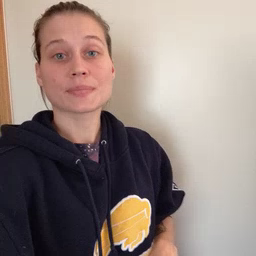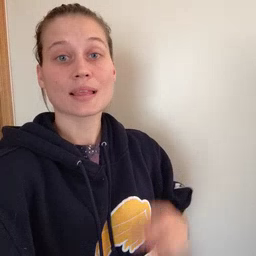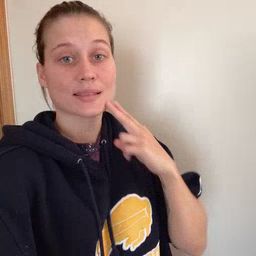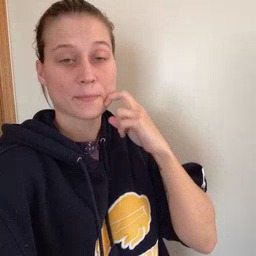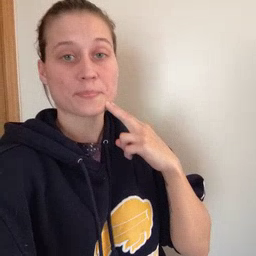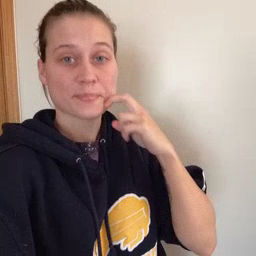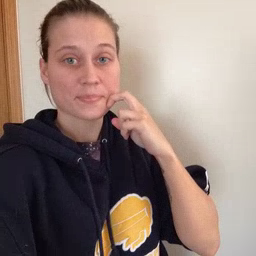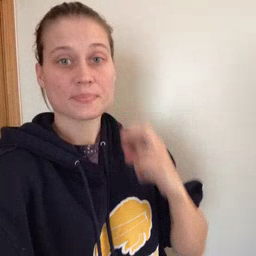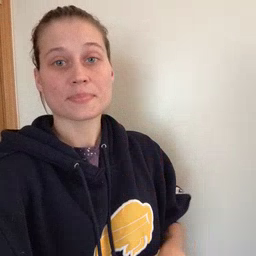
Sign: gum